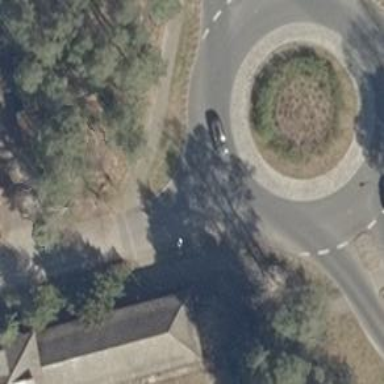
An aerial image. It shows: Road with "give way" sign.